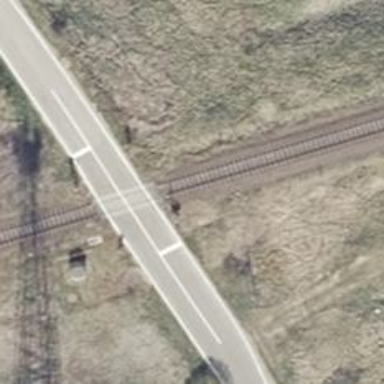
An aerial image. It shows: Railway level crossing.